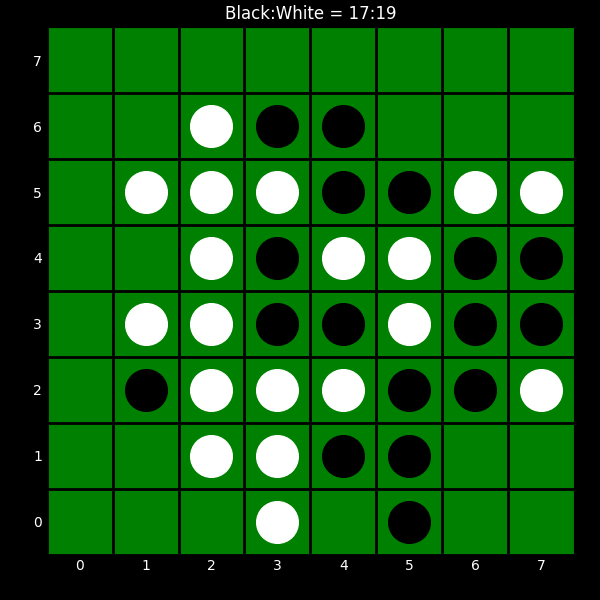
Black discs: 17
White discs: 19